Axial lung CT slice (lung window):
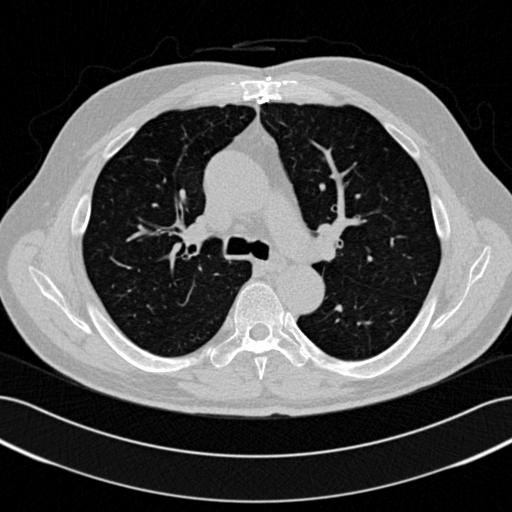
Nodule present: no